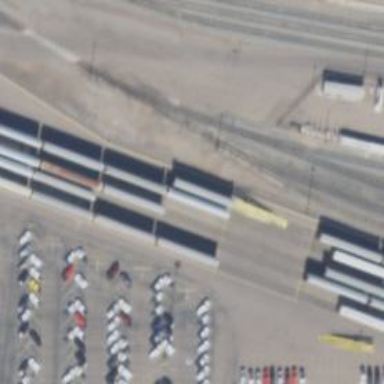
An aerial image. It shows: Railway yard used for servicing trains.